Field crop: tomato
Growth stage: 1
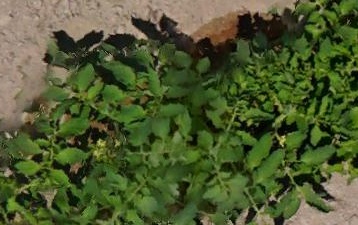
Species: tomato